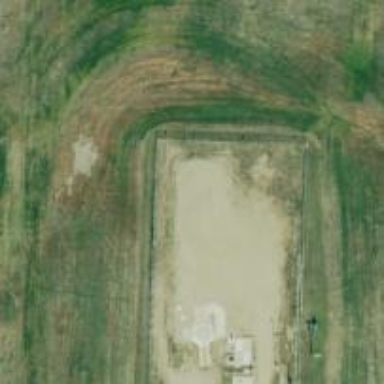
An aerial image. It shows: Military bunker surrounded by fence. The area is designated for military land use.